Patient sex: M
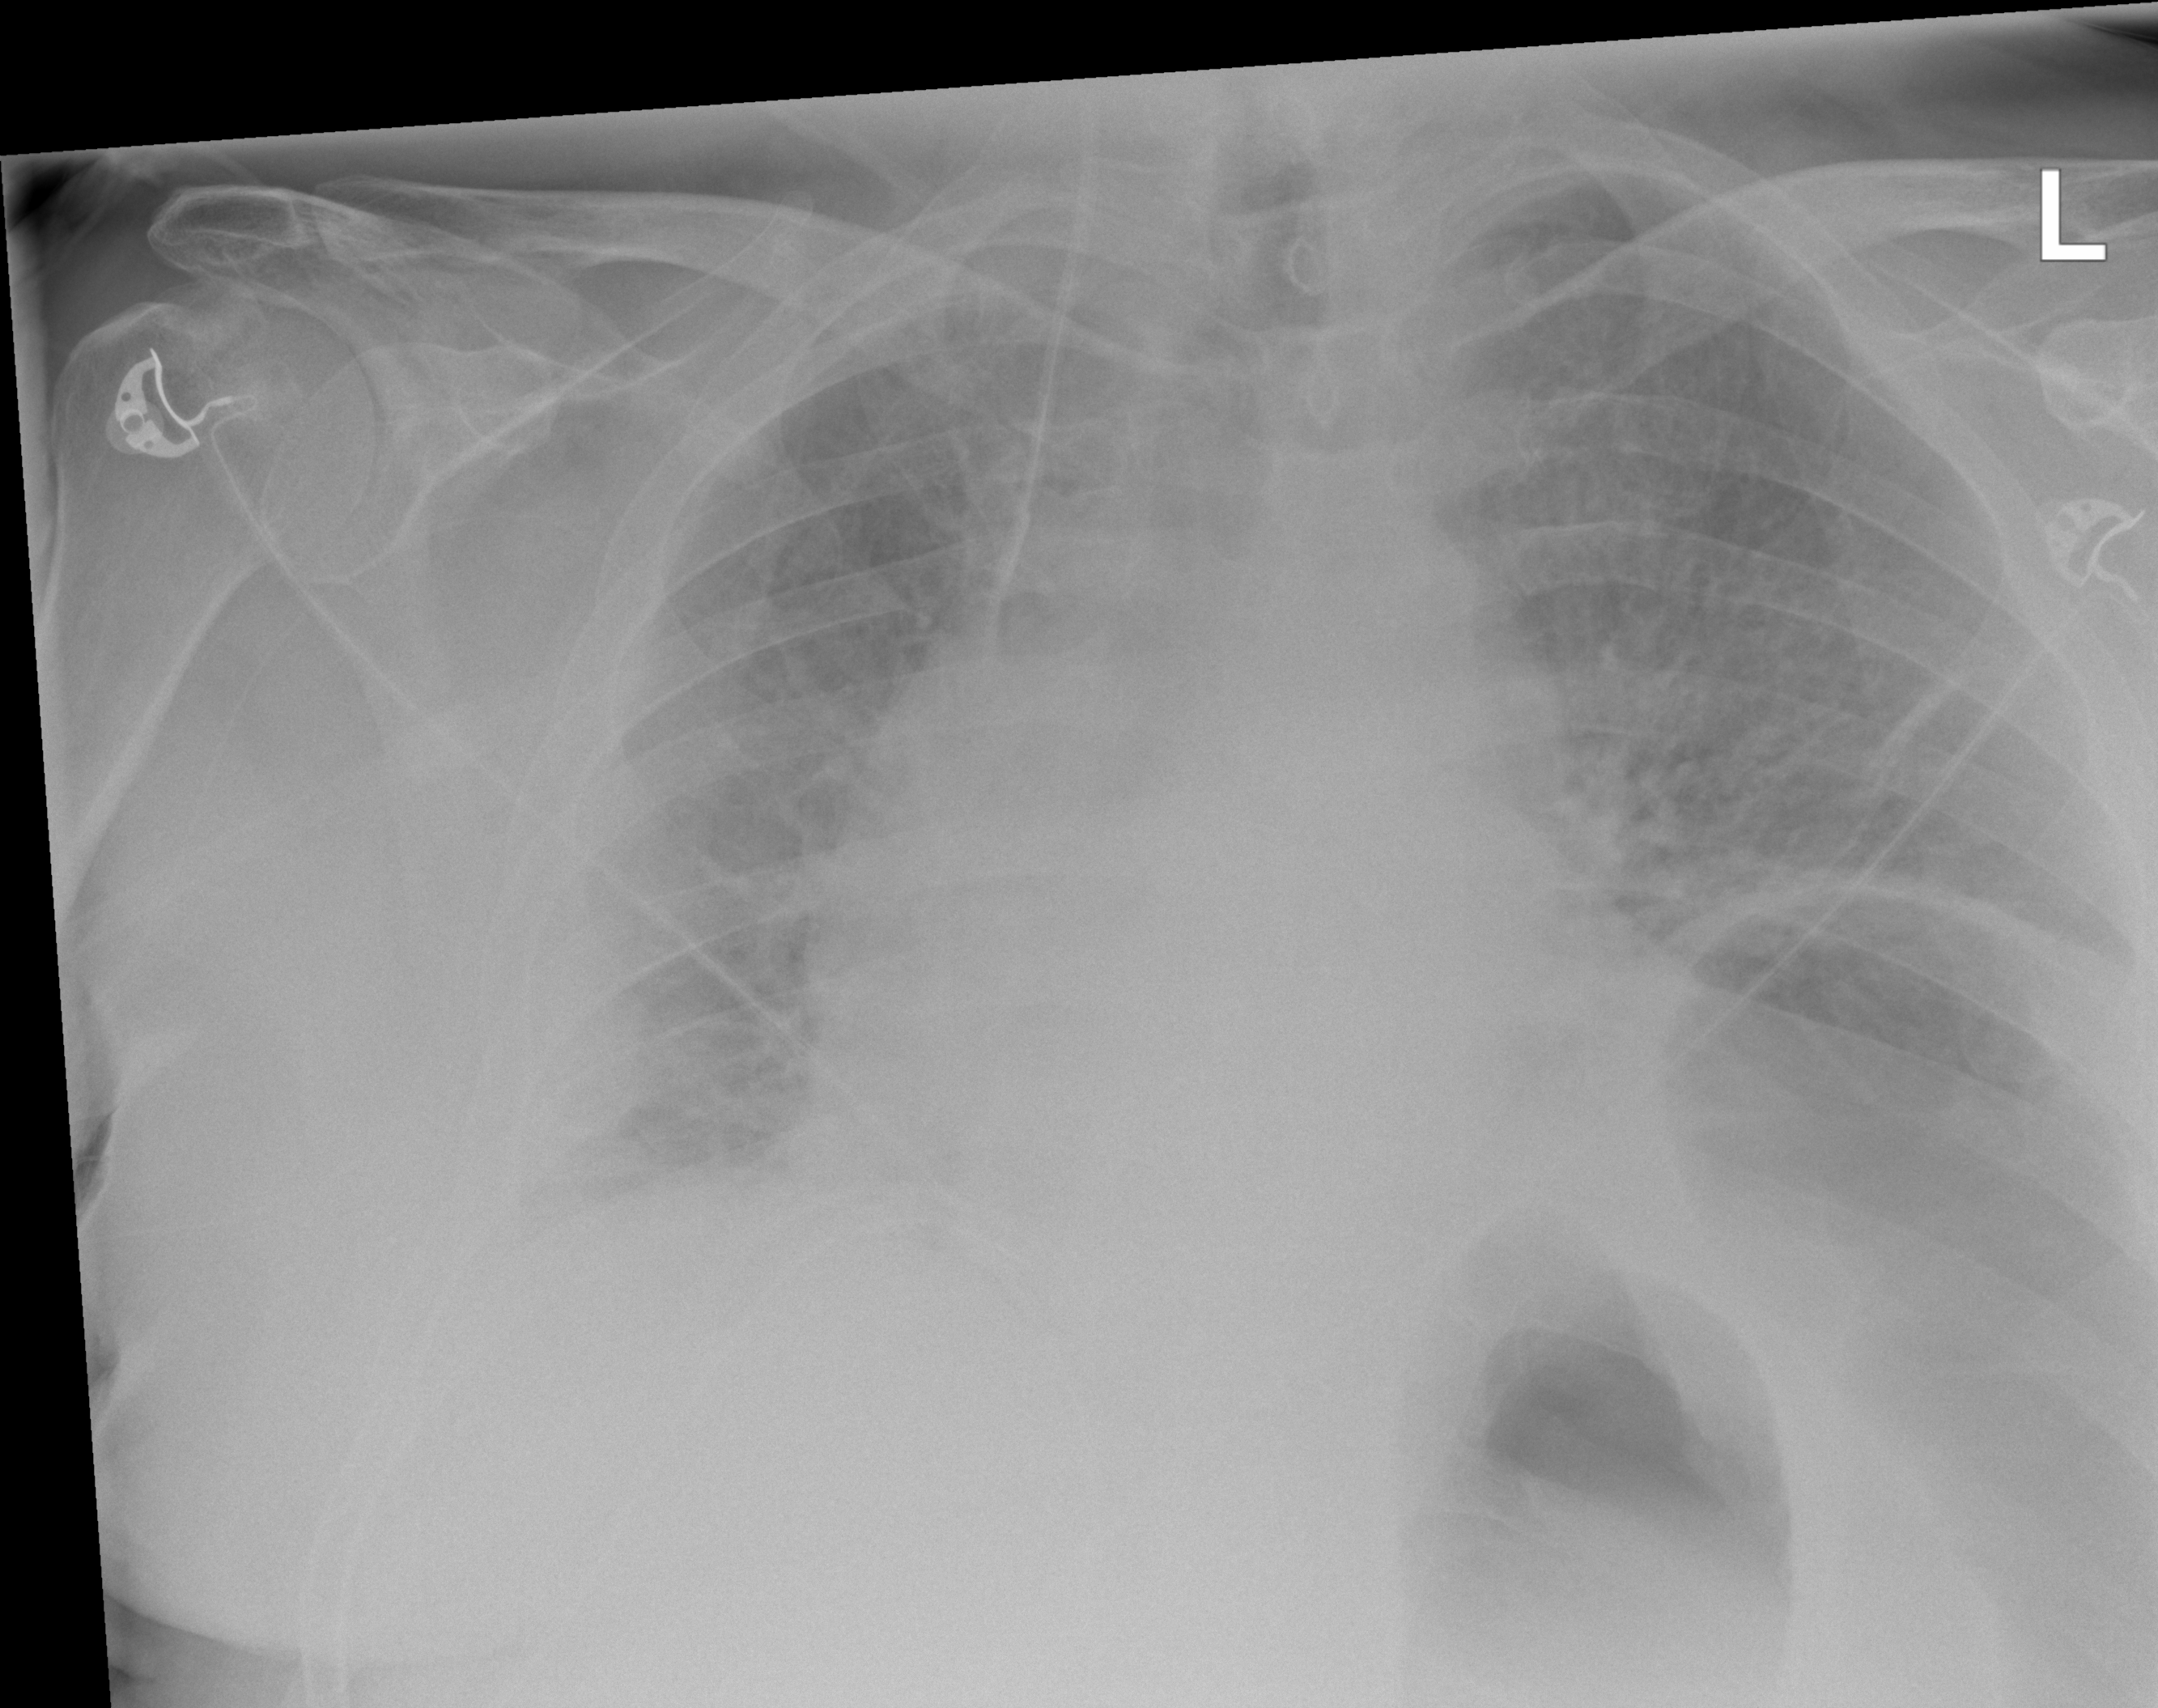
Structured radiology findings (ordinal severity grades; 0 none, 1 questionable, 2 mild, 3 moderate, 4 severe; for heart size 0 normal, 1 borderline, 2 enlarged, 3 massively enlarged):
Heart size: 2
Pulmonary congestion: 2
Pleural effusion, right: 2
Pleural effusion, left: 0
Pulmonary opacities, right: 2
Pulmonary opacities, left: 2
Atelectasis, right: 2
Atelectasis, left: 2